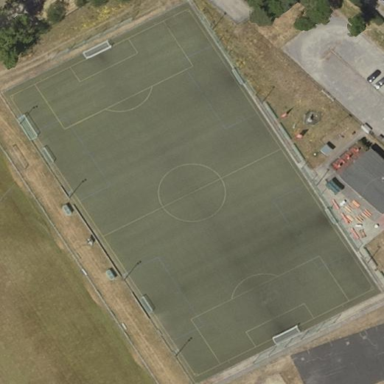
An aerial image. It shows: Soccer pitch for leisureland activities.